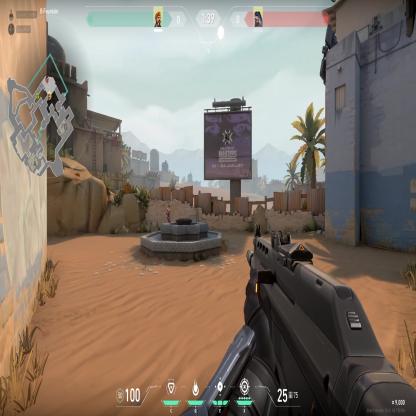
Label: enemy